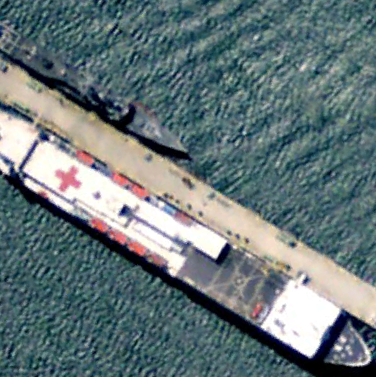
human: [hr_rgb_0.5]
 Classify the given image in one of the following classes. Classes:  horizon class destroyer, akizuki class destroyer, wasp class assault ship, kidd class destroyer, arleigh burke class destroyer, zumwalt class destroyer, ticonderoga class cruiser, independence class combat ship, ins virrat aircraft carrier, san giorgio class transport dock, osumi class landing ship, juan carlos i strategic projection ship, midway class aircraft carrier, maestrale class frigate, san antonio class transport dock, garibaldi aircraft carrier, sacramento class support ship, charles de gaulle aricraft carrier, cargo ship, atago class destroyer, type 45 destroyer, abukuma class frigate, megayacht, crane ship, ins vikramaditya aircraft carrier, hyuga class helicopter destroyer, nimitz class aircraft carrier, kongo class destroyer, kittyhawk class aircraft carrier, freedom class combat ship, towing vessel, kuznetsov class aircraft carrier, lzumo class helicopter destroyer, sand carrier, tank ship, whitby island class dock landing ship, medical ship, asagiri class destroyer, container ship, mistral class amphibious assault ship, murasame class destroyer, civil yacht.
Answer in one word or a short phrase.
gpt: Medical ship